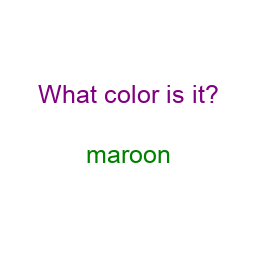
Color: green
Color name shown: maroon
Background color: white
Question text color: purple